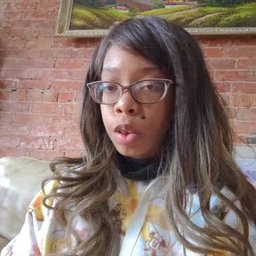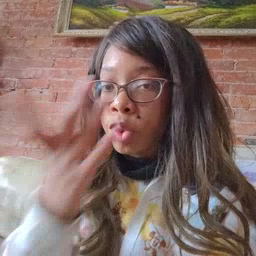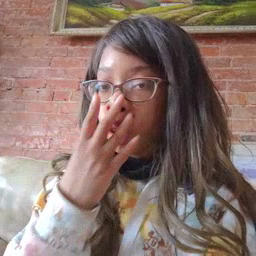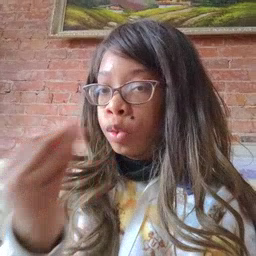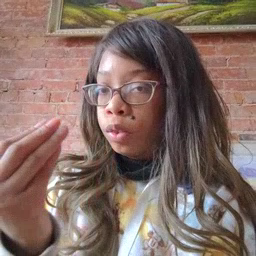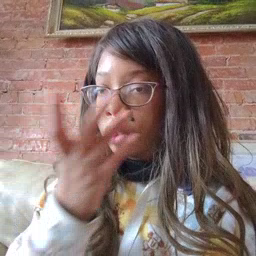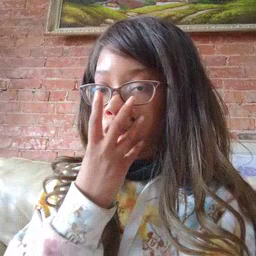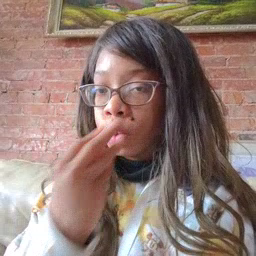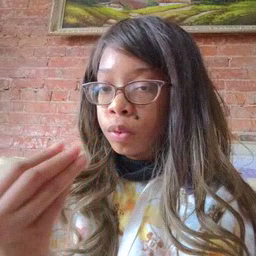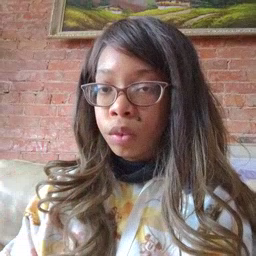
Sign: wolf